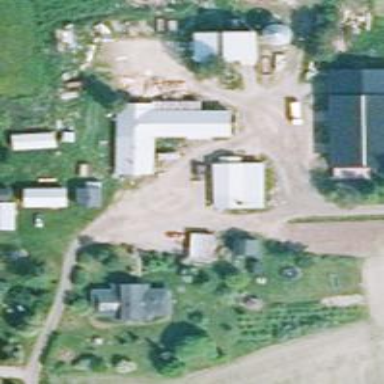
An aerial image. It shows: Farmyard area.